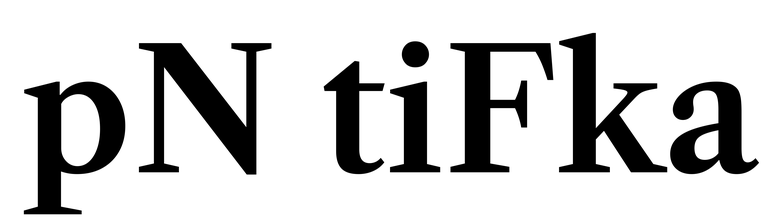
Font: LibreCaslonText_SemiBold